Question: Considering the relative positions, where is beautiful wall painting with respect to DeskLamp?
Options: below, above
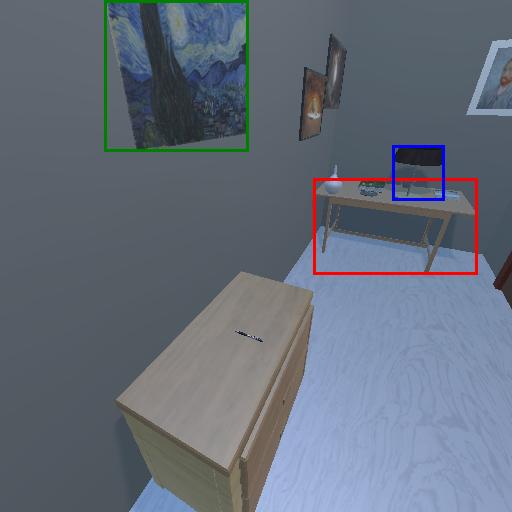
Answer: below